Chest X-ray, AP view. Patient: 72 years old, sex M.
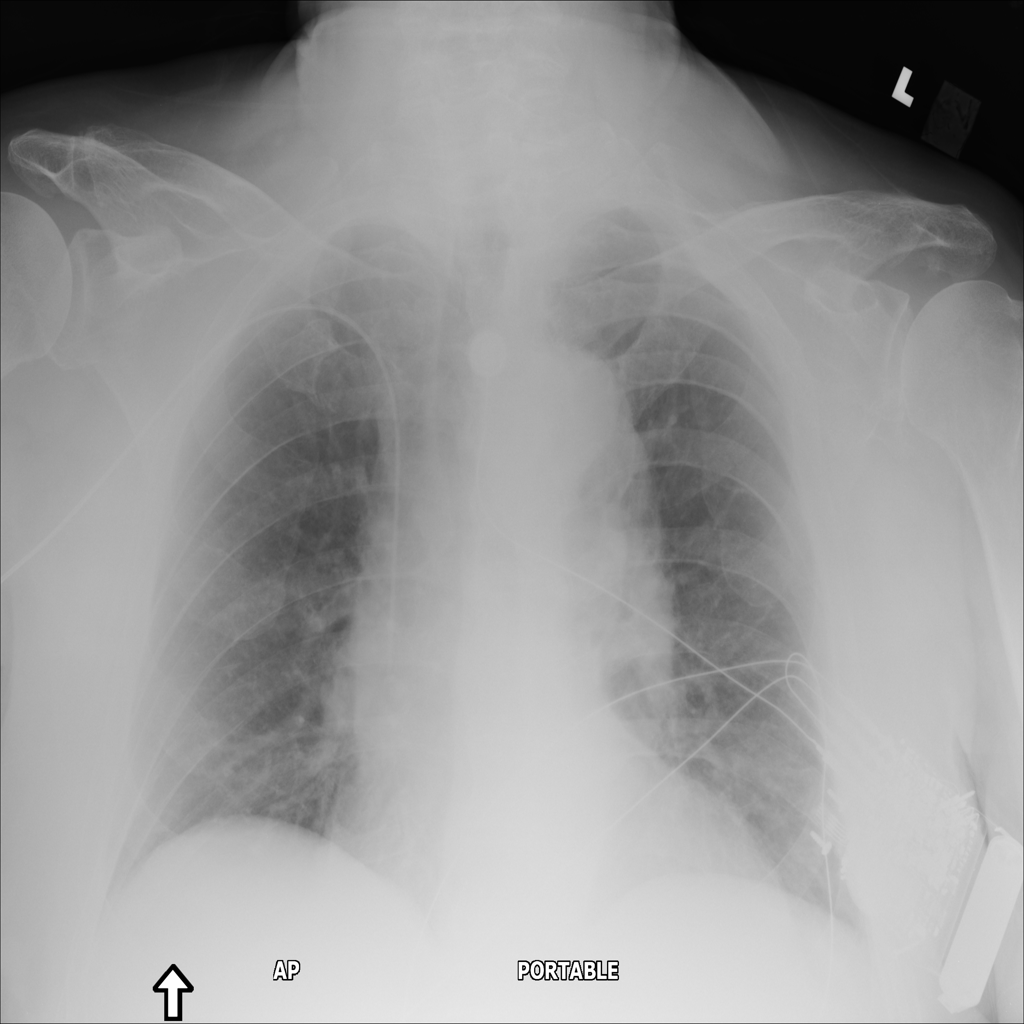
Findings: No Finding